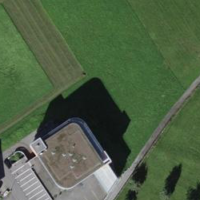
EUNIS habitat code: 24
Species observed at this site:
Sturnus vulgaris